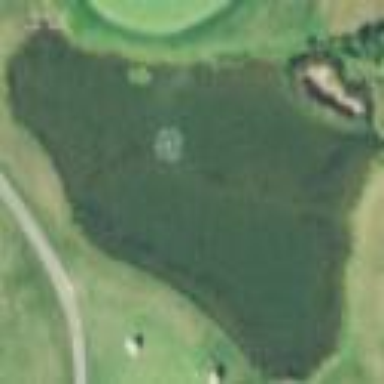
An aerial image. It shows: Scenic view of water hazard on golf course. The natural water feature adds beauty to the landscape.